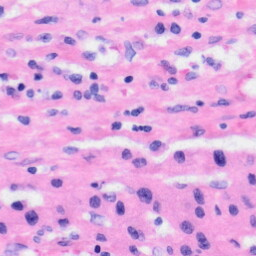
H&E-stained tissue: Liver